Field crop: maize
Growth stage: 2
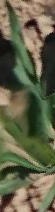
Species: maize